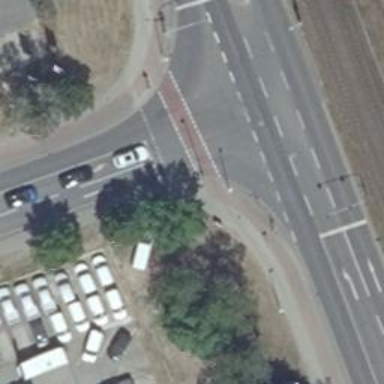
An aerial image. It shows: Traffic signal crossing.